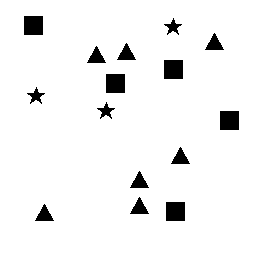
Squares: 5
Triangles: 7
Stars: 3
Total shapes: 15